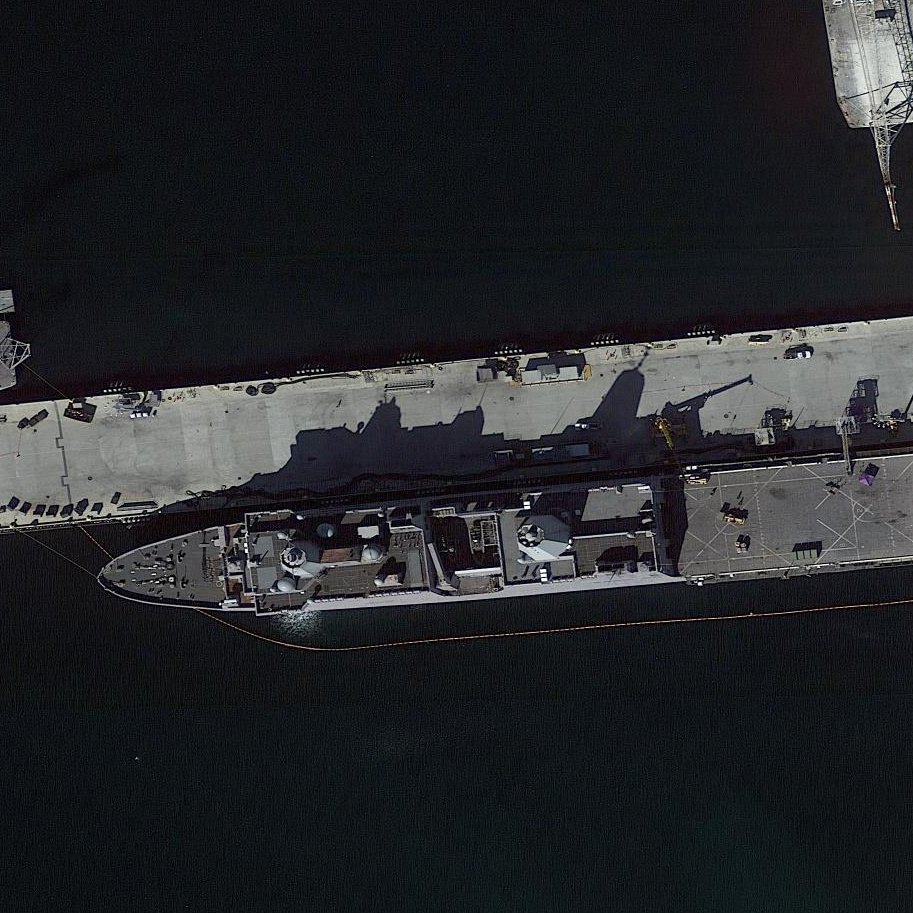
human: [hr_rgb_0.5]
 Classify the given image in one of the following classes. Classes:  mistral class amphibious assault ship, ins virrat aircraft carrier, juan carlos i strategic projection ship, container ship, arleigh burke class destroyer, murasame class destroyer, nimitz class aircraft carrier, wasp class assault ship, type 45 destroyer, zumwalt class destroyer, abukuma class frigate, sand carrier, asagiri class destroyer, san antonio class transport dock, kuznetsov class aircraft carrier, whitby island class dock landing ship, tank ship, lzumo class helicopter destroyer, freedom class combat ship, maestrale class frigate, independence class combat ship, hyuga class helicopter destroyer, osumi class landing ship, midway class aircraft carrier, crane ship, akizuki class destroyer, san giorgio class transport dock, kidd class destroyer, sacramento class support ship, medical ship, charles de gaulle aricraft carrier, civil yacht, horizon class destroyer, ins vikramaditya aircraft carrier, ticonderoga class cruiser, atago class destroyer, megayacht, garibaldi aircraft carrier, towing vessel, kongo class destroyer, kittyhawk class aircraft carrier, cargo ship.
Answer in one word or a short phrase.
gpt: San Antonio class transport dock